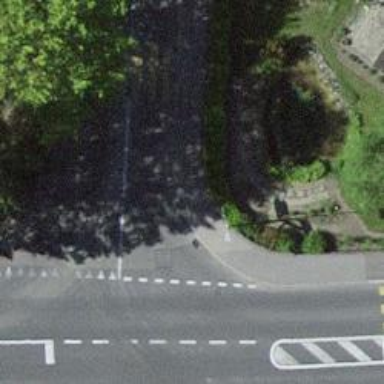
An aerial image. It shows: Street lamp serving as guidepost.